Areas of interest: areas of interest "Basketball Arena"
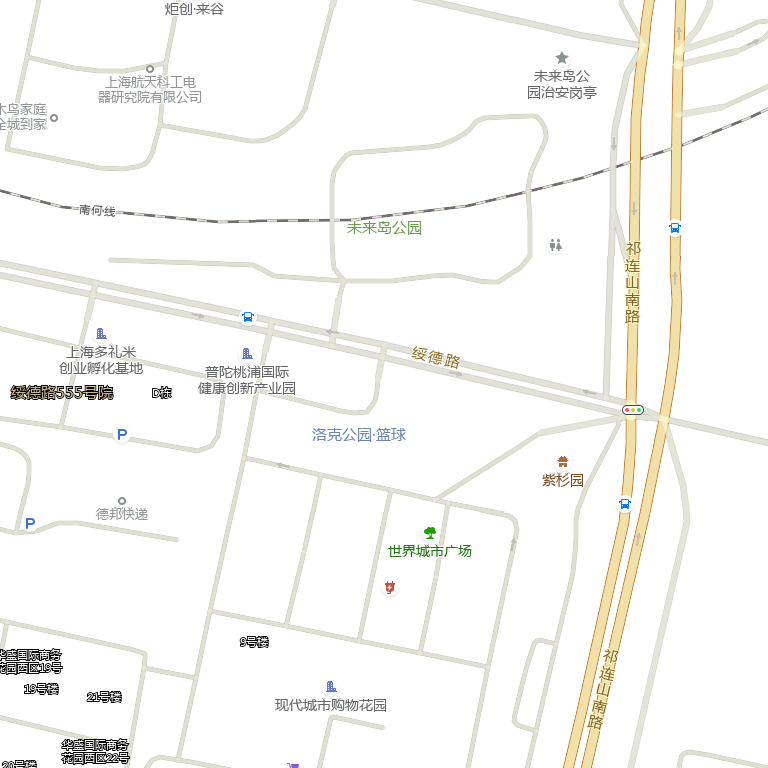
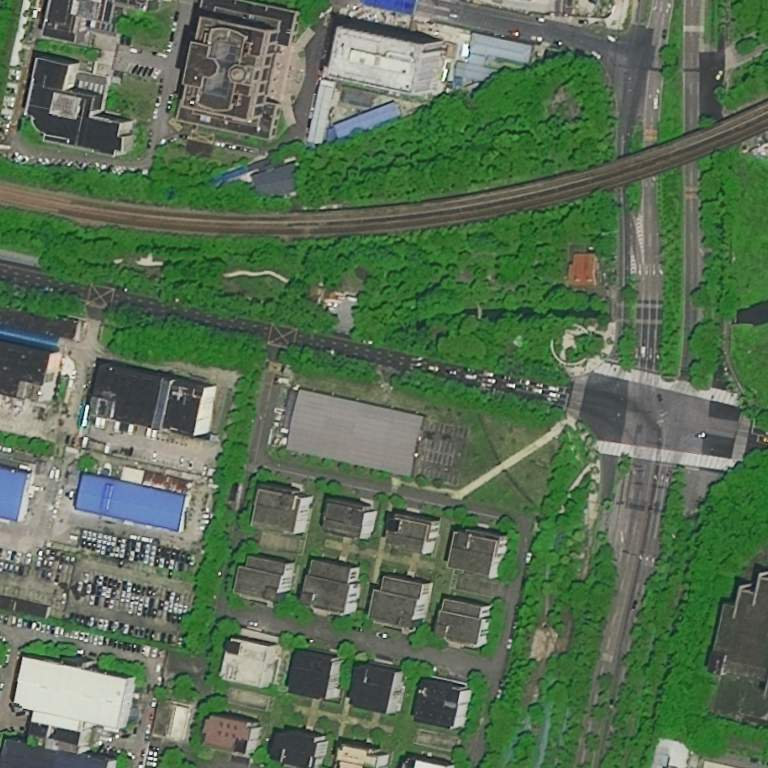